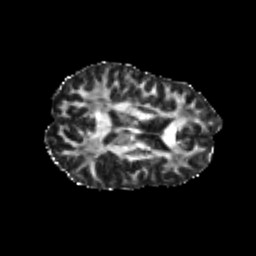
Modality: FA
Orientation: axial
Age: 20
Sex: female
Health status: healthy
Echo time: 0.074 s